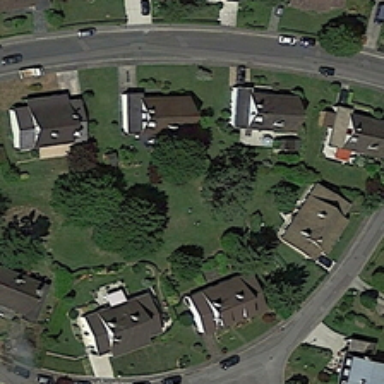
A large number of trees were planted around the residential area .